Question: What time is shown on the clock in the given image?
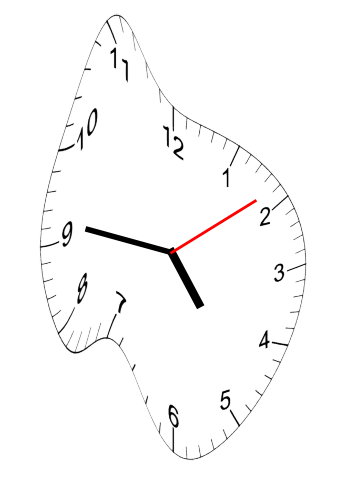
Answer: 04:46:09